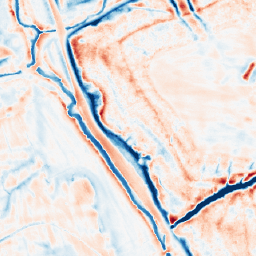
Category: edge_preserving
Decomposition family: bilateral
Decomposition parameters: d: 21
sigma_color: 75
sigma_space: 75
Upsampling method: area
Upsampling parameters: scale: 2
Upsampling scale: 2